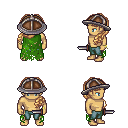
a pixel art fantasy rpg character, male body template, human, tanned skin, green tattered cape, teal pants, light blonde princess hairstyle, chain helm, bracelets, dagger, four views (front, back, left, right), 2x2 character sprite sheet, small pixel art, hard edges, no anti-aliasing